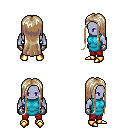
a pixel art fantasy rpg character, male body template, dark elf, purple skin, teal tunic, red pants, white blonde extra-long hairstyle, metal gloves, gold boots, four views (front, back, left, right), 2x2 character sprite sheet, small pixel art, hard edges, no anti-aliasing